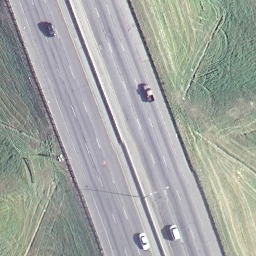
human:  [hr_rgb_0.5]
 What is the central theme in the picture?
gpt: freeway